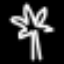
Label: palm tree